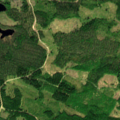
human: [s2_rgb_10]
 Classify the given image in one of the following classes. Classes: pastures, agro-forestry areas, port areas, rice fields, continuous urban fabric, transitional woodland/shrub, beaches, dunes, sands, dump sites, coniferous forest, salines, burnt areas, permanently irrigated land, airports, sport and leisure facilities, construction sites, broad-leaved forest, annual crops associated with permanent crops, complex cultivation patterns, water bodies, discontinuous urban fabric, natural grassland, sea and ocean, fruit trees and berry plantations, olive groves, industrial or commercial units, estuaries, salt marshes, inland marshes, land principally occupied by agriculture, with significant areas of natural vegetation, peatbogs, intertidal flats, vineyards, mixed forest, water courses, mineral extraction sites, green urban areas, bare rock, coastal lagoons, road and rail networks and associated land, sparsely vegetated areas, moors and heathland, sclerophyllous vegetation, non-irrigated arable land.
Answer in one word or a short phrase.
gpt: coniferous forest, mixed forest, transitional woodland/shrub